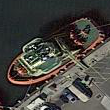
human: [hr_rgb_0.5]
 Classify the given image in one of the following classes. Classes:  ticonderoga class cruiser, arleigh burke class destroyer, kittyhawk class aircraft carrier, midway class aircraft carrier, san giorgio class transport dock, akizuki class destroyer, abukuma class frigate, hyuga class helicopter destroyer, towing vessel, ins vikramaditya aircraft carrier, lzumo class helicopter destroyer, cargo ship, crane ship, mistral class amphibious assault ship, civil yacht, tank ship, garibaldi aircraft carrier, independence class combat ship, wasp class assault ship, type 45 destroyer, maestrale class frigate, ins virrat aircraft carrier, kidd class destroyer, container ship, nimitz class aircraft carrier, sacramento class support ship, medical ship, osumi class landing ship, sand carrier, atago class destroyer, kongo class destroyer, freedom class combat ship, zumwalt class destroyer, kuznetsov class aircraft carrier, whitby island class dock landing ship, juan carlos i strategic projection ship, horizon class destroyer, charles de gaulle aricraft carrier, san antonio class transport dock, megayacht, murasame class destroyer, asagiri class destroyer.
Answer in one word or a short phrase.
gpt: Towing vessel